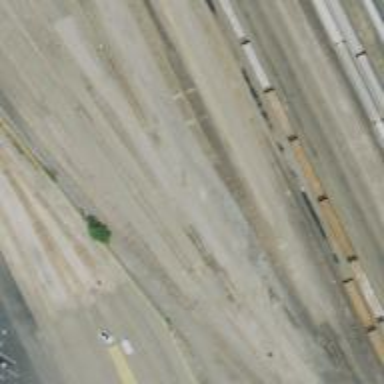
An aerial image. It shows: Railway yard in service.